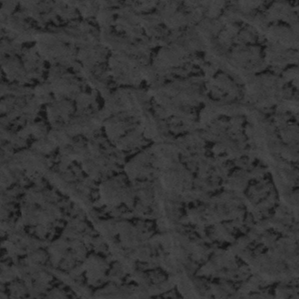
Label: frost